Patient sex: F
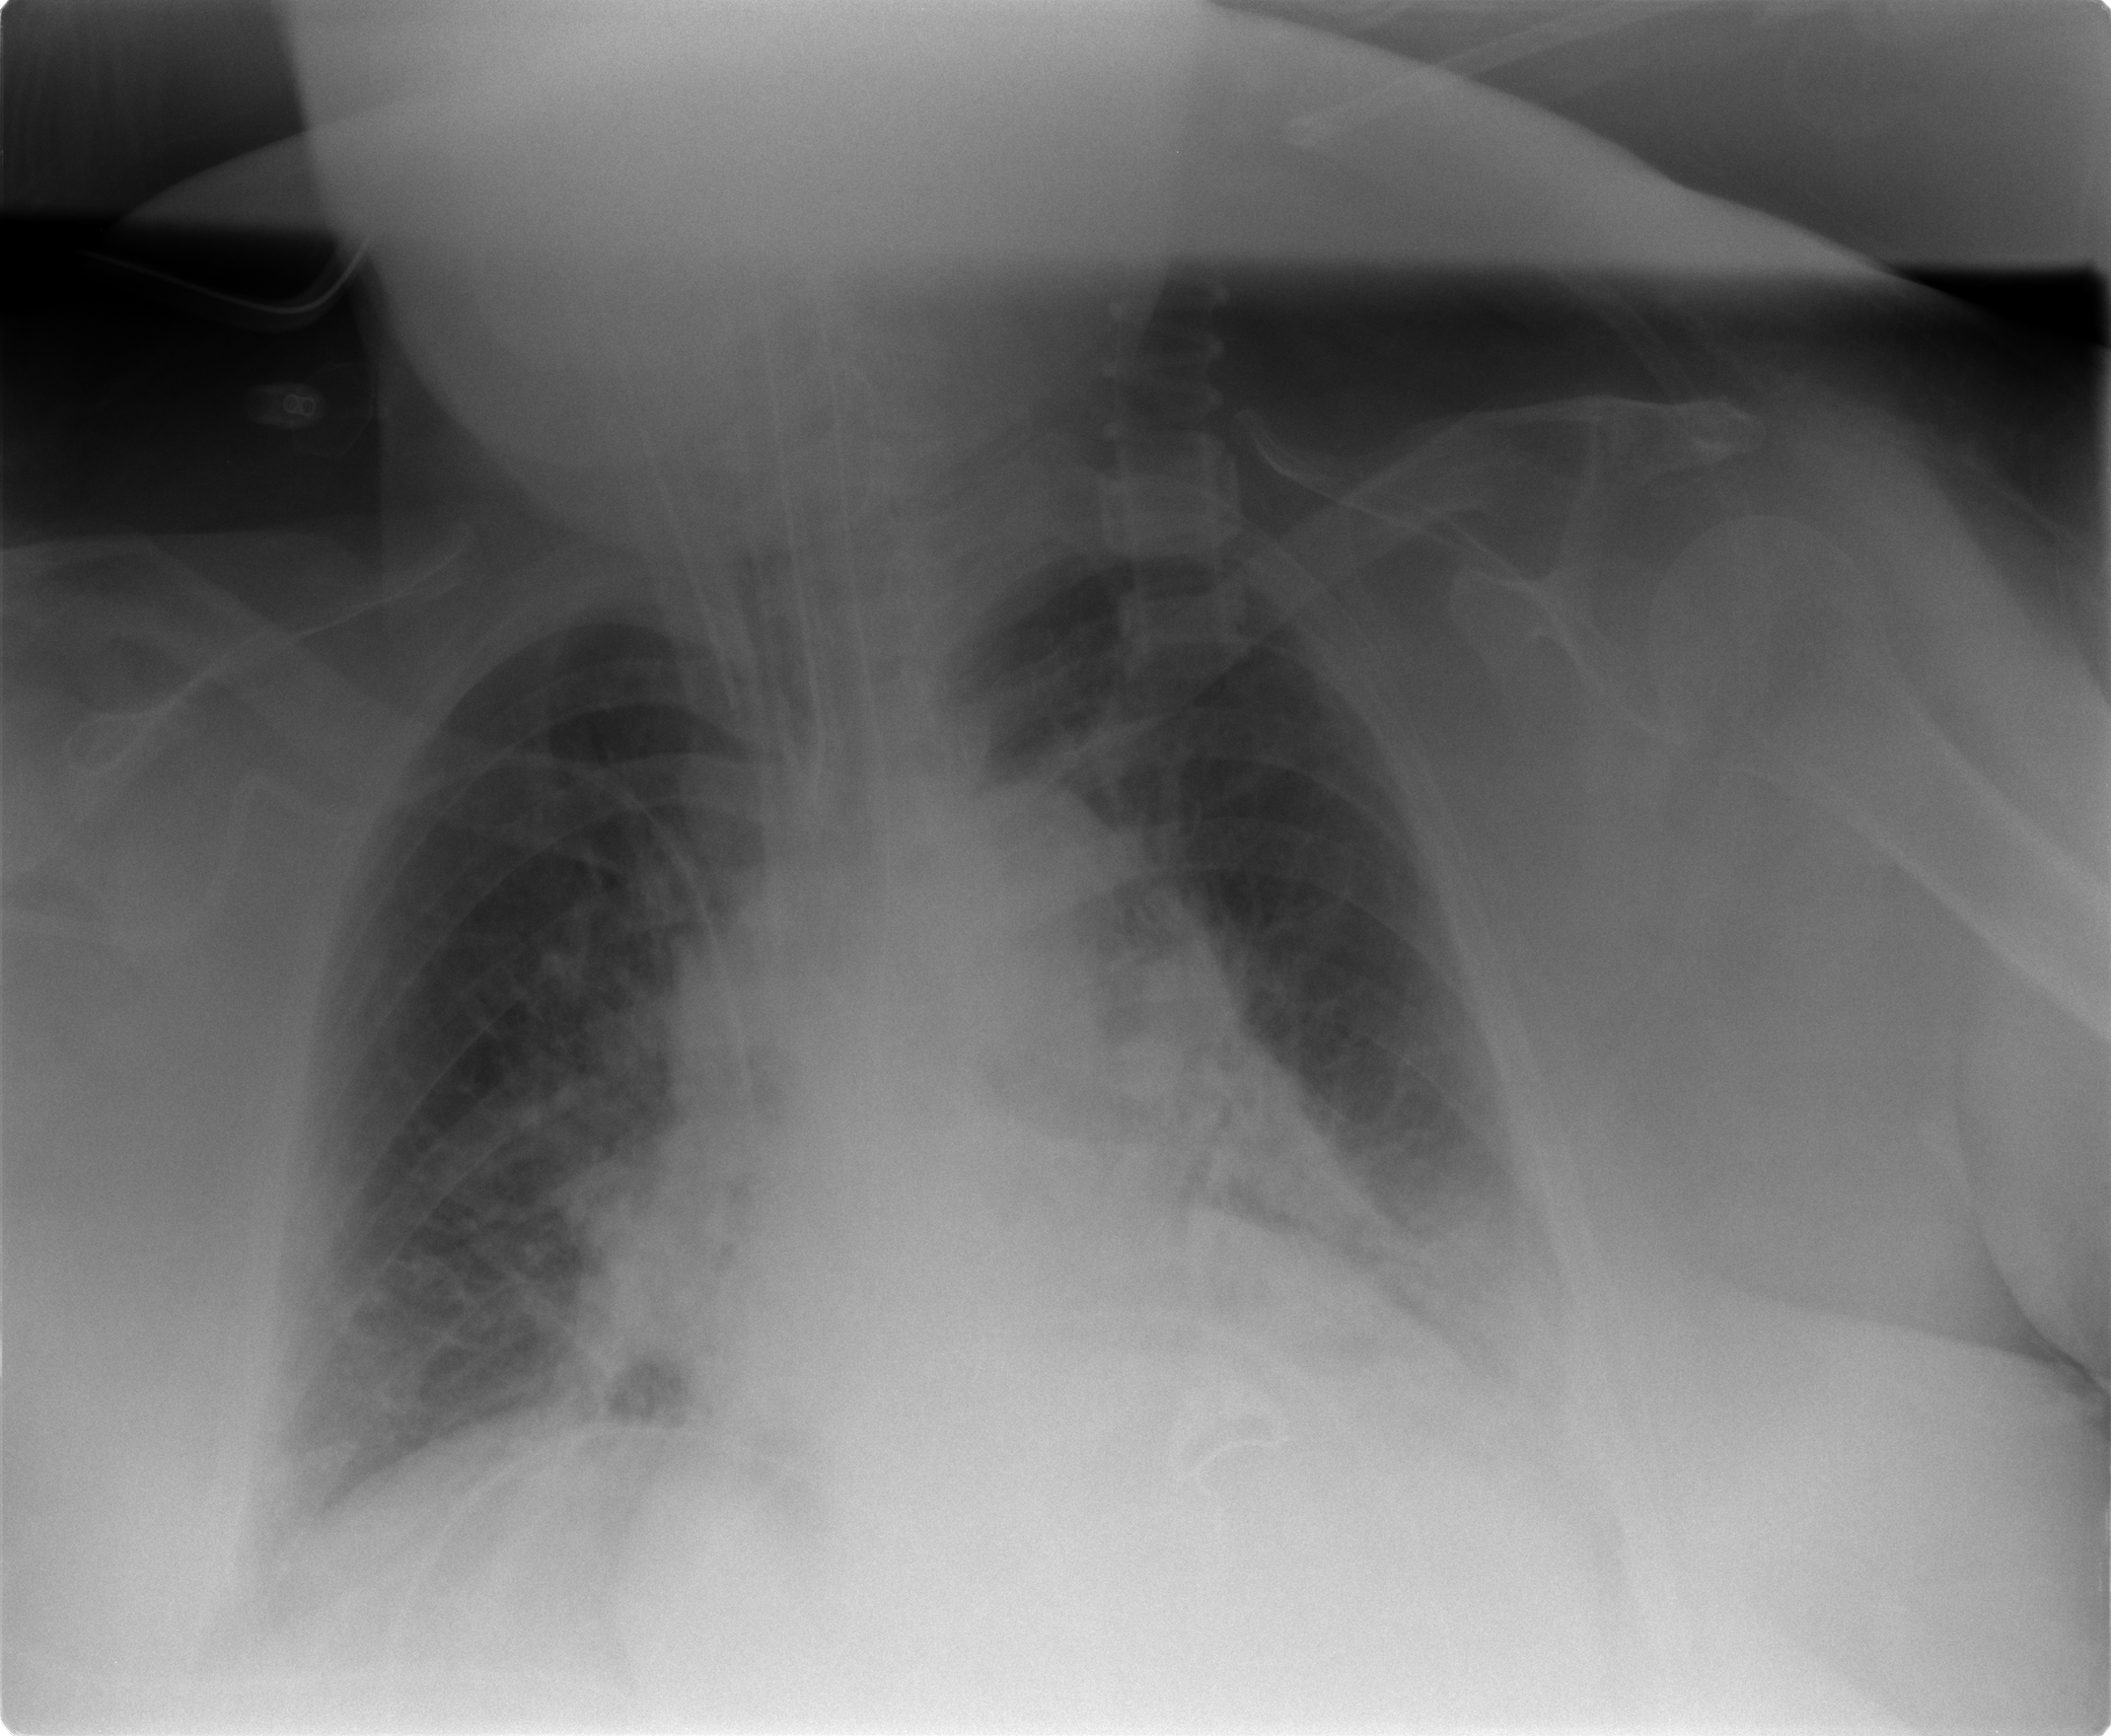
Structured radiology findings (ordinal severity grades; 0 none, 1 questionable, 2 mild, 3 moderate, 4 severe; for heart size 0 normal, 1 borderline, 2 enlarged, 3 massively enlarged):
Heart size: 1
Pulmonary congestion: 1
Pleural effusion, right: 2
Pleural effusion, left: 2
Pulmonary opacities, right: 2
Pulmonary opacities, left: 1
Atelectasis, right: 2
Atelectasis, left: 2